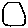
Label: circle